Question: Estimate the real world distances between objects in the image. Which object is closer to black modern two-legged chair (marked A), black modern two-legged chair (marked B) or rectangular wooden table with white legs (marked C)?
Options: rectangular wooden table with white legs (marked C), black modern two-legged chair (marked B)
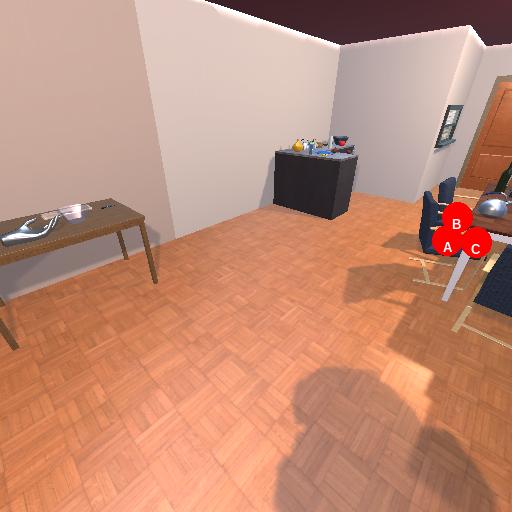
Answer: rectangular wooden table with white legs (marked C)